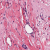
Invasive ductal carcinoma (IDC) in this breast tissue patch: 0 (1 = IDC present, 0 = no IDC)